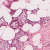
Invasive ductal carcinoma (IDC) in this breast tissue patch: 1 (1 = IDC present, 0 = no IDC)